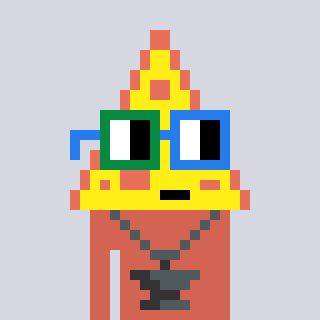
a pixel art character with square green and blue glasses, a pizza-shaped head and a peachy-colored body on a cool background